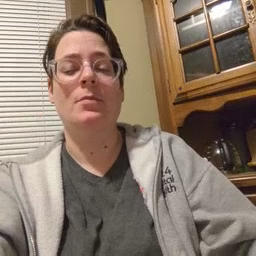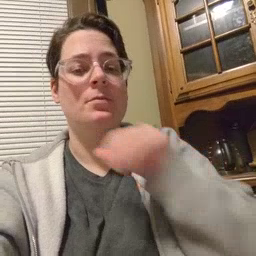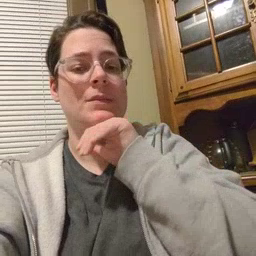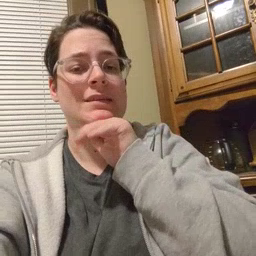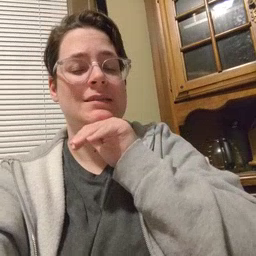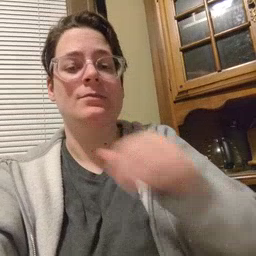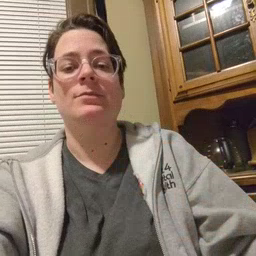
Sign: pig